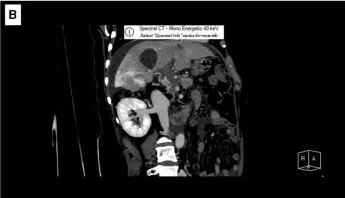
Imaging data. (B) Preoperative CT-enhanced portal venous phase coronal image.
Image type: radiology (ct)